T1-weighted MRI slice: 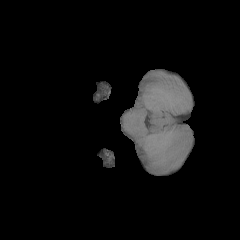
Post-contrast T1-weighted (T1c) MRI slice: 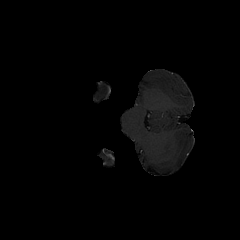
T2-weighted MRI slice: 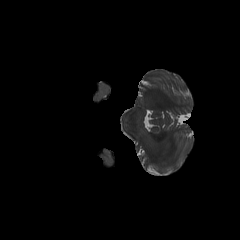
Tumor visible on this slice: no